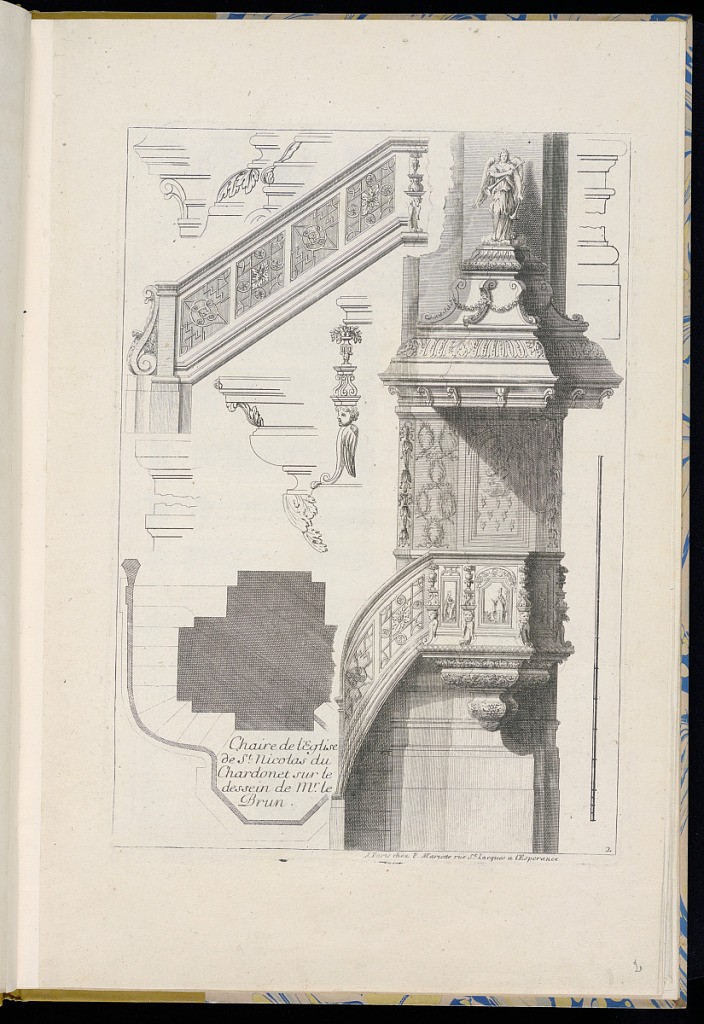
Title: Chaire de l’Eglise de St. Nicolas du Chardonet sur le dessein de Mr. Le Brun
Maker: Charles Le Brun, French, 1619–1690
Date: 1657–1716
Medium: Etching on laid paper
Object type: Print
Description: Design for a Pulpit from a series of six Pulpits from Parisian churches. The Pulpit is illustrated in profile on the right side, with seven smaller line details for the moldings and cornice elements, some show ornament such as acanthus leaves, an angel herm and vase with flowers. The sculpted railing is shown in the upper left, decorated with strapwork design, rosettes, and foliage. A plan of the staircase leading to the pulpit is in the lower left with the title lettered within. There is a scale along the right margin within the plate. The pulpit is richly decorated with sculptural motifs such as an angel, herms, vases, garlands, vignettes with figures and scenes, and ornamental friezes.